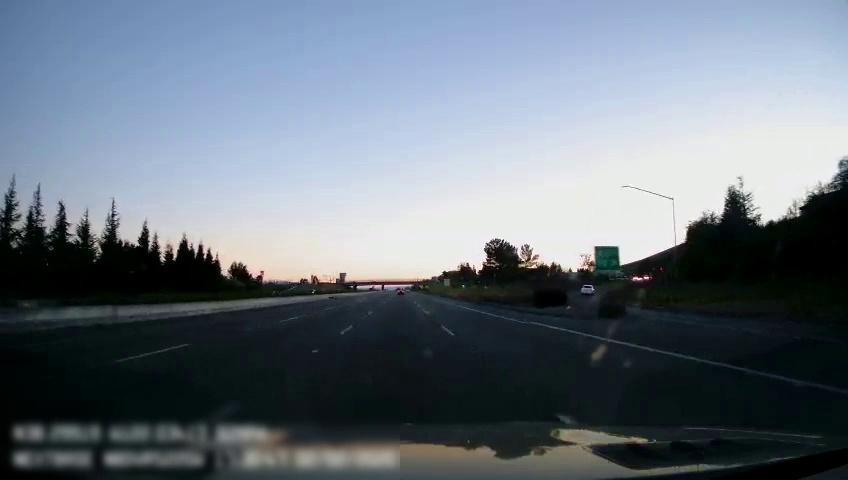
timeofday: Day
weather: Sunny
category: Drivable Space
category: Vehicles | Car
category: Lanes | Current Lane
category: Lanes | Current Lane
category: Lanes | Alternate Lane
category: Lanes | Alternate Lane
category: Traffic | Signs